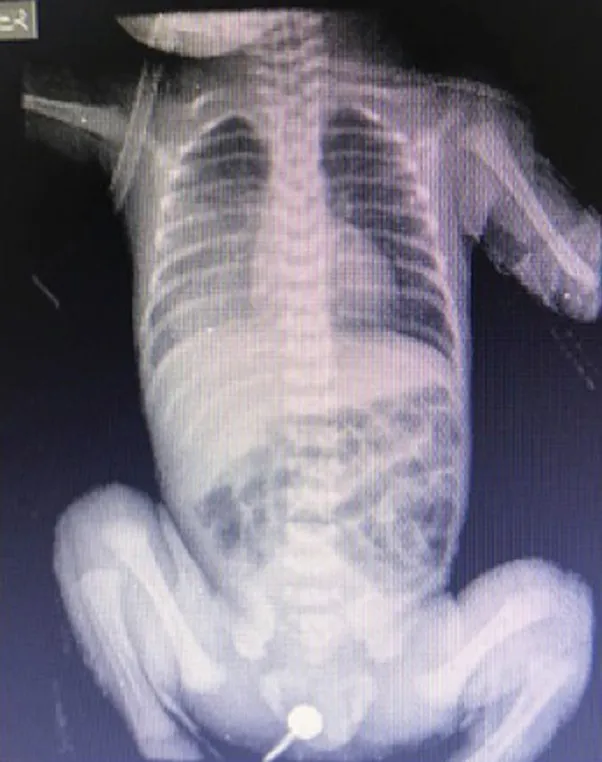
Full body X-rays showing opacities in the right hemithorax and air bronchogram.
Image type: radiology (x_ray)